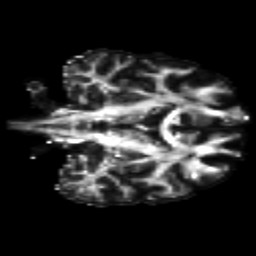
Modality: FA
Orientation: coronal
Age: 34
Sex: male
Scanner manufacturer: siemens
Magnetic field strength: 3 T
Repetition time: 8.6 s
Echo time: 0.095 s